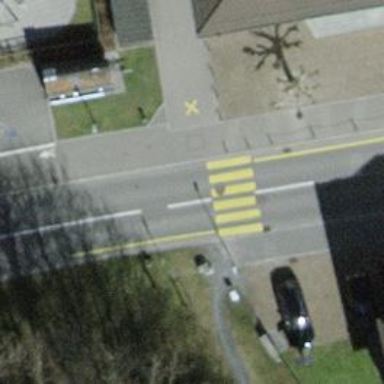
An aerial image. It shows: Marked road crossing with visible markings.